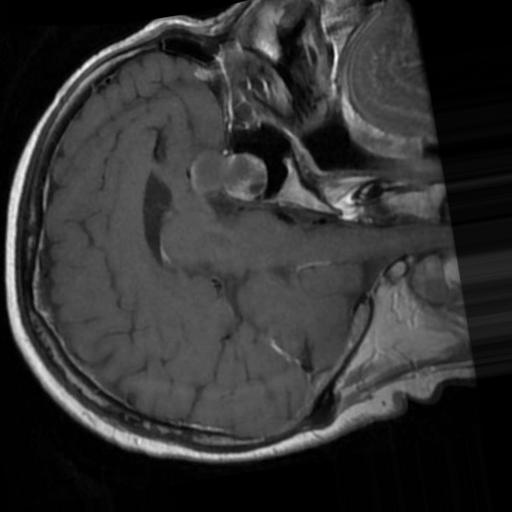
Label: brain_tumor